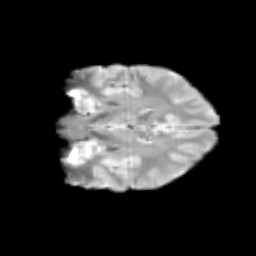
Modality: T2w
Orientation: coronal
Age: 12
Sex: male
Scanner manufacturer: siemens
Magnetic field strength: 3 T
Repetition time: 3.8 s
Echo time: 0.07 s